Question: Can someone tell me what would be the math required for moving around the small ball in the bar(meter) according to the touch motion.... I needed a clear idea on the logic..

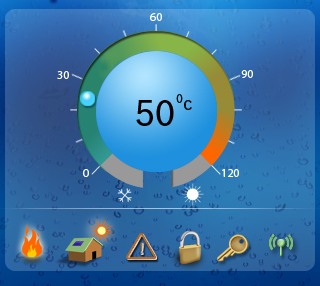
Answer: The logic depends on how you want to model the interaction between the finger and the ball. Is it moving through a fluid, like a ball bearing? A gravitational field? Do you want it to decelerate as if under the influence of friction from the sides of the bar? Or do you want to simply have the ball track the finger, without fancy damping of the motion?
My point is that the "logic" can be pretty complicated, depending on how you decide to model it. I'd recommend looking for something canned in JavaScript before coding it yourself.